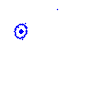
Particle: pion